Aerial crown-view tile of a tropical tree (Barro Colorado Island, Panama), acquired 20250715:
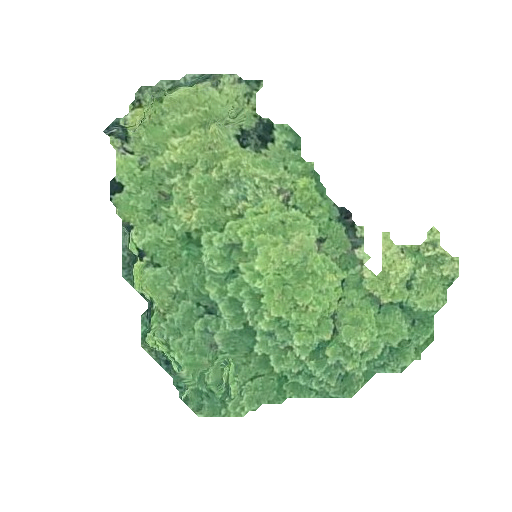
Species: Terminalia amazonia
GBIF accepted scientific name: Terminalia amazonica
Crown area: 110.818 m²